Question: I have problem with uploading mirorapi quick-start to App Engine. Currently I can run locally, but I don't know how to upload it to appengine. Based on this <URL>, I have to upload with appcfg.sh:

Because I'm using windows, so I run it with cmd. But when I executed this command:
'''
appcfg.sh update C:...\mirror-quickstart-java-master\mirror-quickstart-java-master
'''
The system ask me to open application. I really don't know which application that I can choose. Anybody knows how to upload to appengine? Thank You
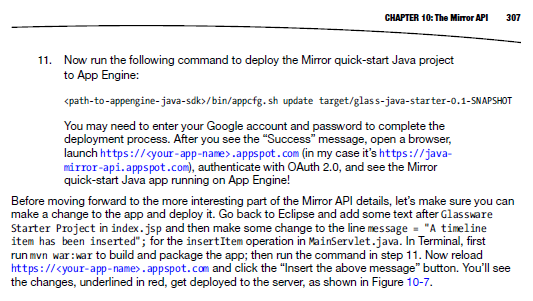
Answer: The "appcfg.sh" command will only work on Linux and Mac OS terminals. For Windows, try running this:
'''
appengine-java-sdkinppcfg.cmd update <war file location>
'''
Moving forward, you can use this webpage as your reference in deploying to App Engine:
<URL>
Hope this helps...